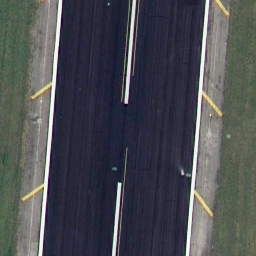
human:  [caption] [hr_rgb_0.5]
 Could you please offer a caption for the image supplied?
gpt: It is a straight runway with some white mark lines on it .

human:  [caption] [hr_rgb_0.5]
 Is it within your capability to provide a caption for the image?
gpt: It is a straight runway with some mark lines on it .

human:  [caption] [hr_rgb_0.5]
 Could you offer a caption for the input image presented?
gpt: A straight runway with some mark lines on it .

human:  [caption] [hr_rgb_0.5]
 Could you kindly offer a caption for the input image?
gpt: There are some mark lines on the straight runway .

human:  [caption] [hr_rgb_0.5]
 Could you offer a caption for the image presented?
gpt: A straight runway with some white mark lines on it .